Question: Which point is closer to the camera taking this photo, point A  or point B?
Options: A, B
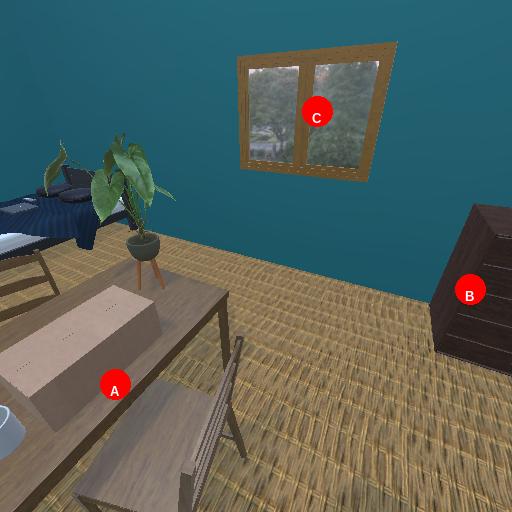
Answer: A